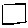
Label: square